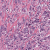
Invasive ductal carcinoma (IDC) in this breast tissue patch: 1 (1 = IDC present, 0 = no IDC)